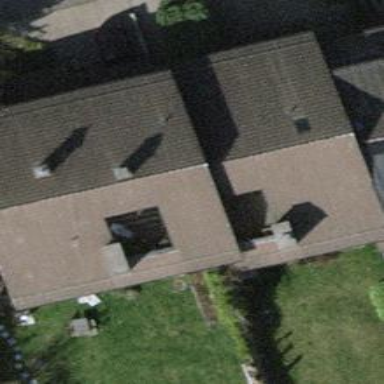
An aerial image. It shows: Terrace building.